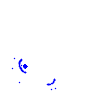
Particle: kaon